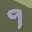
Label: 9